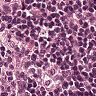
Metastatic tissue present: no